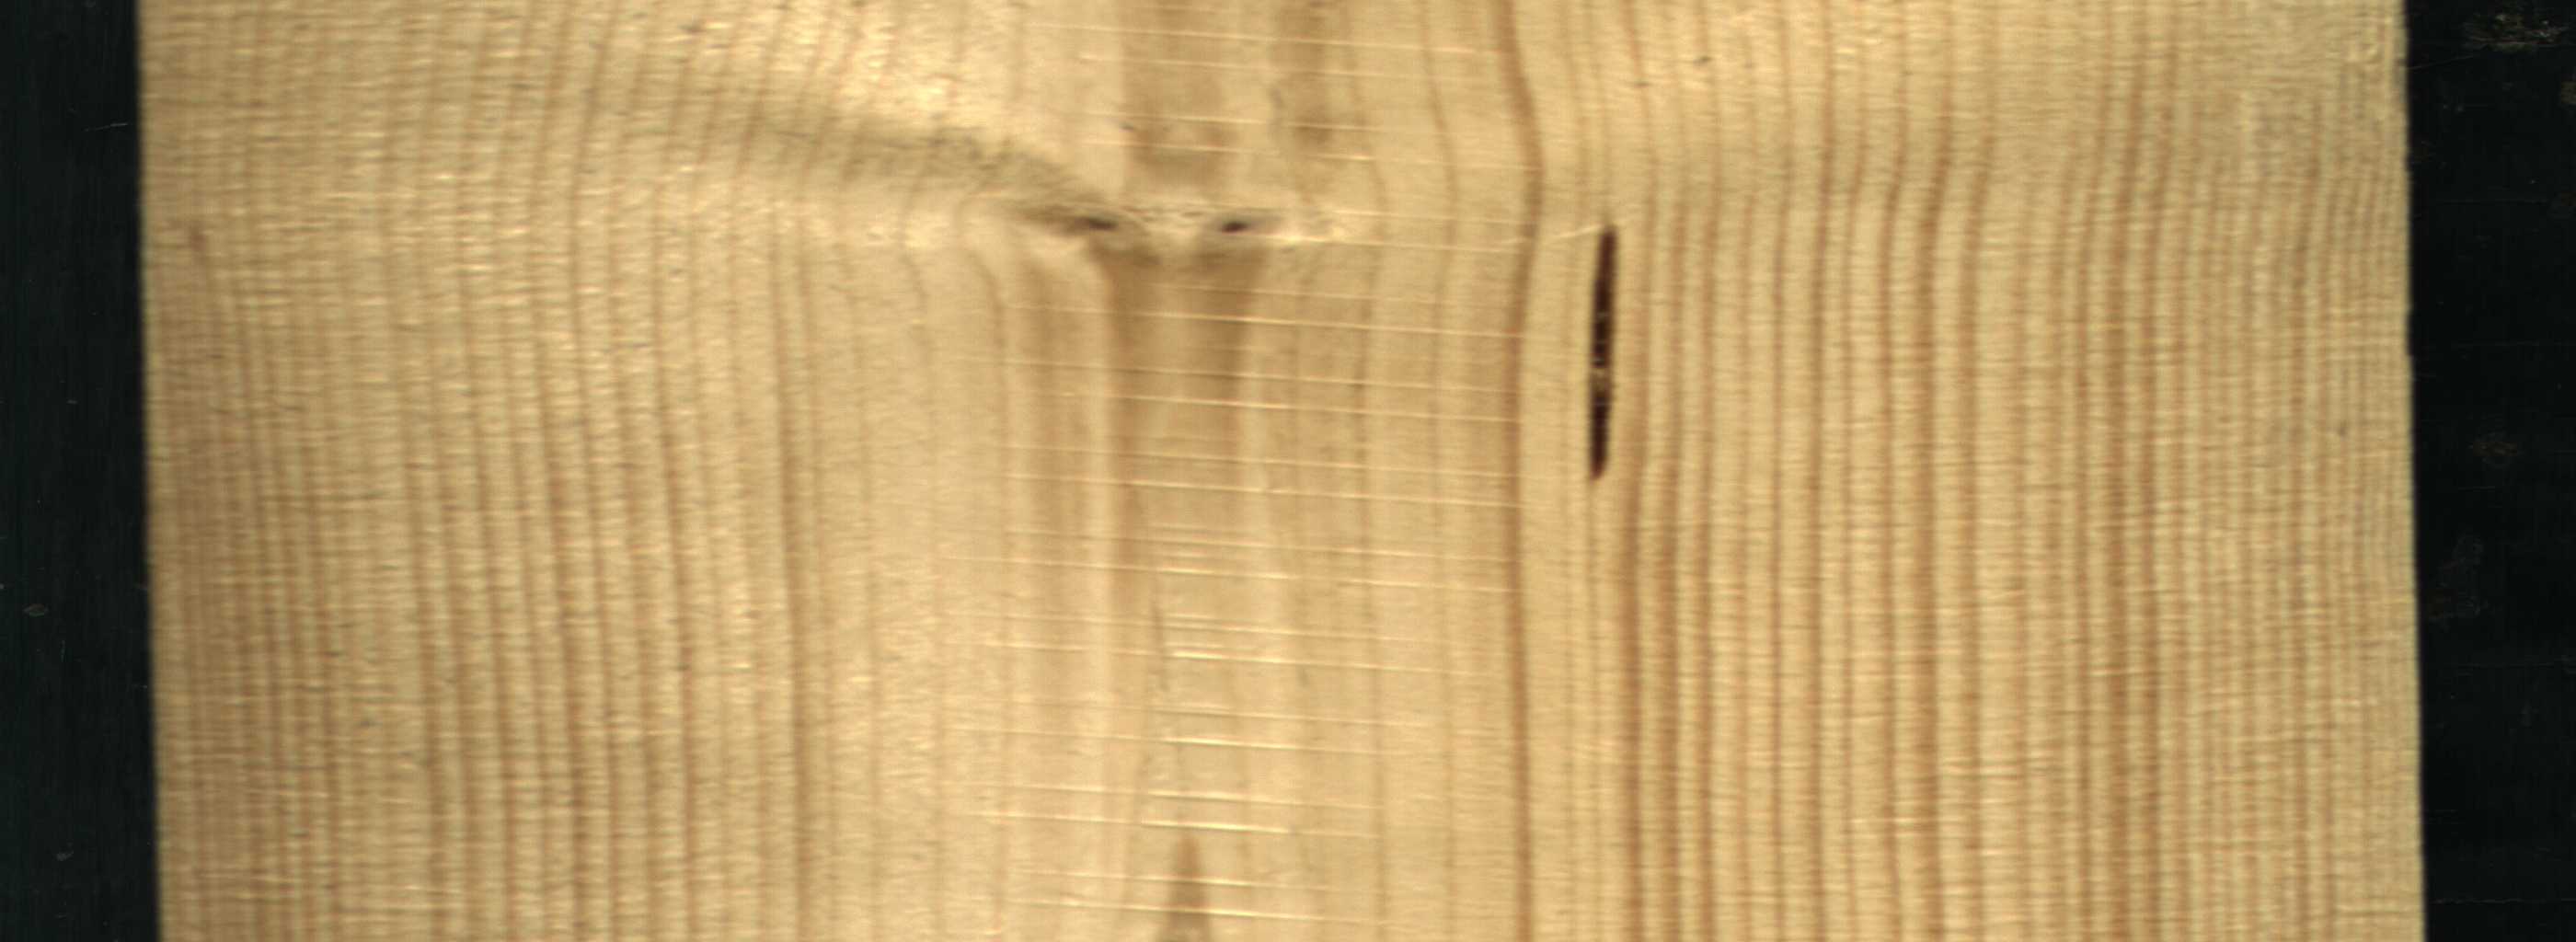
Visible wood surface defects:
resin
Live_Knot
Live_Knot